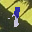
Label: 1